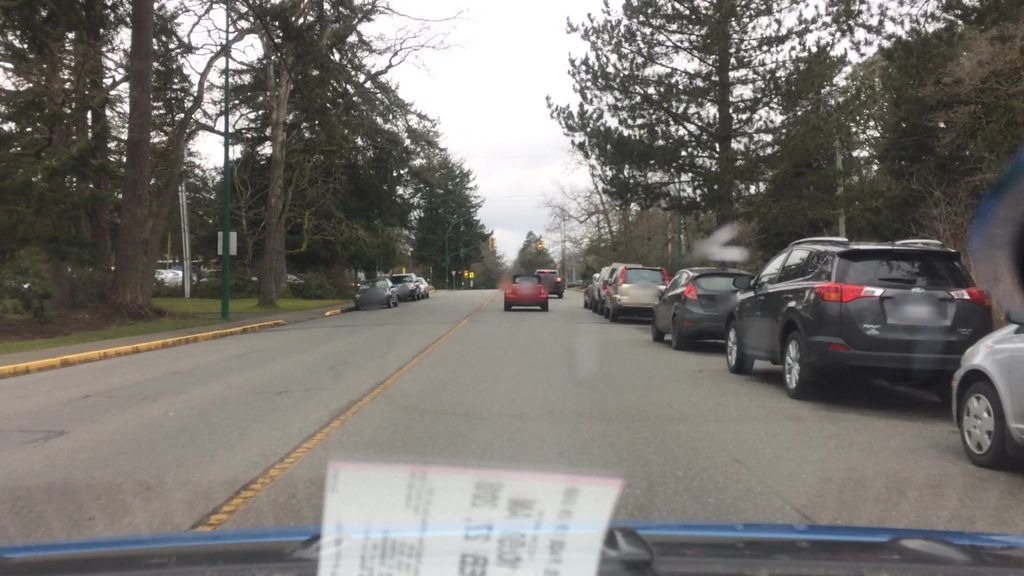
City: victoria